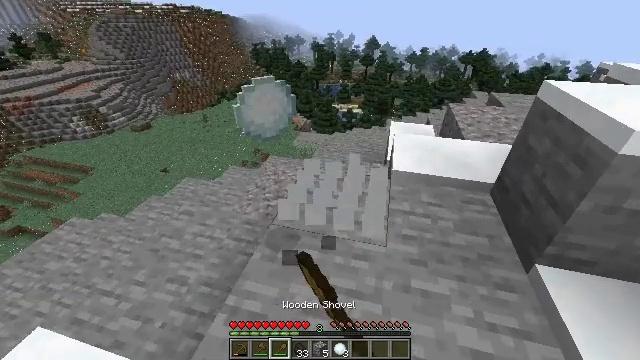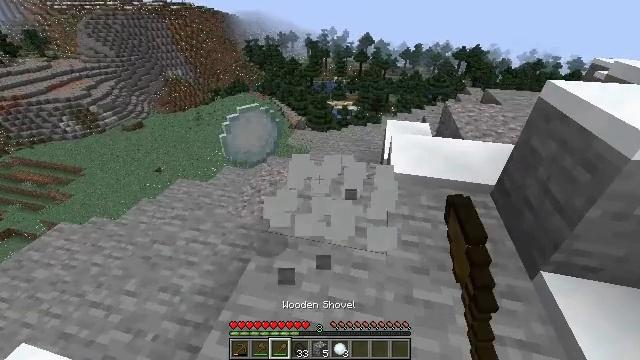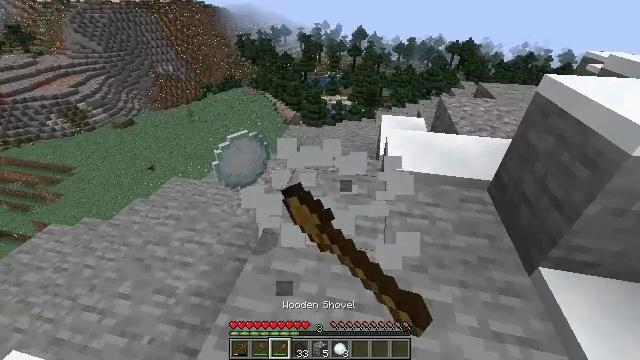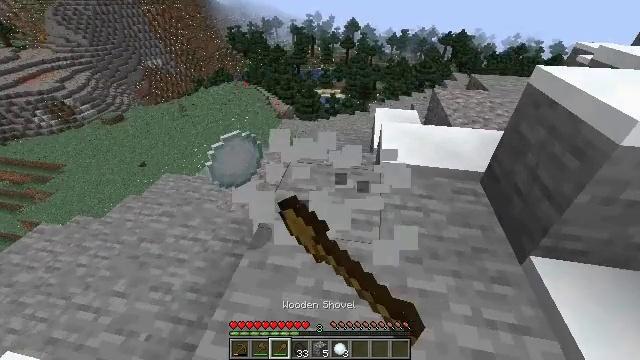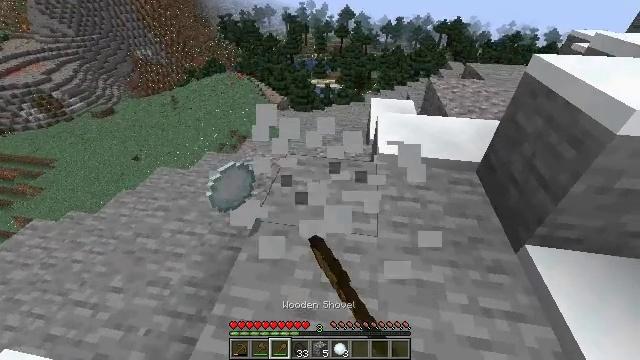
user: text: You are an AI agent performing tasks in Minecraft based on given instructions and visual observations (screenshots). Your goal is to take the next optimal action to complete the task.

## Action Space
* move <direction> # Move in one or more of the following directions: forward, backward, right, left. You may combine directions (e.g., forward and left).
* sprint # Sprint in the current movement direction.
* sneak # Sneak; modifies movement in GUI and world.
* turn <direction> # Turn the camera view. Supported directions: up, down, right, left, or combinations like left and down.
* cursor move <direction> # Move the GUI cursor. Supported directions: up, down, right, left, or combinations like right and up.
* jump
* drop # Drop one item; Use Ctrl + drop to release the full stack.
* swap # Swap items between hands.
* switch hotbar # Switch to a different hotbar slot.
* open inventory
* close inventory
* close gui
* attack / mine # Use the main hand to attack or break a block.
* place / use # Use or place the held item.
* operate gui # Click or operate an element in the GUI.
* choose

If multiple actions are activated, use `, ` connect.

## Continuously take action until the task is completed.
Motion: motion action
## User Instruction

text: Break the snow block.
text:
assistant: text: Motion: turn right, attack / mine
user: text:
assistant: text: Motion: turn right and down, attack / mine
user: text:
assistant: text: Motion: turn right and down, attack / mine
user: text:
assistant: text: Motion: turn right and down, attack / mine
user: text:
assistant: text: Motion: attack / mine